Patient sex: M
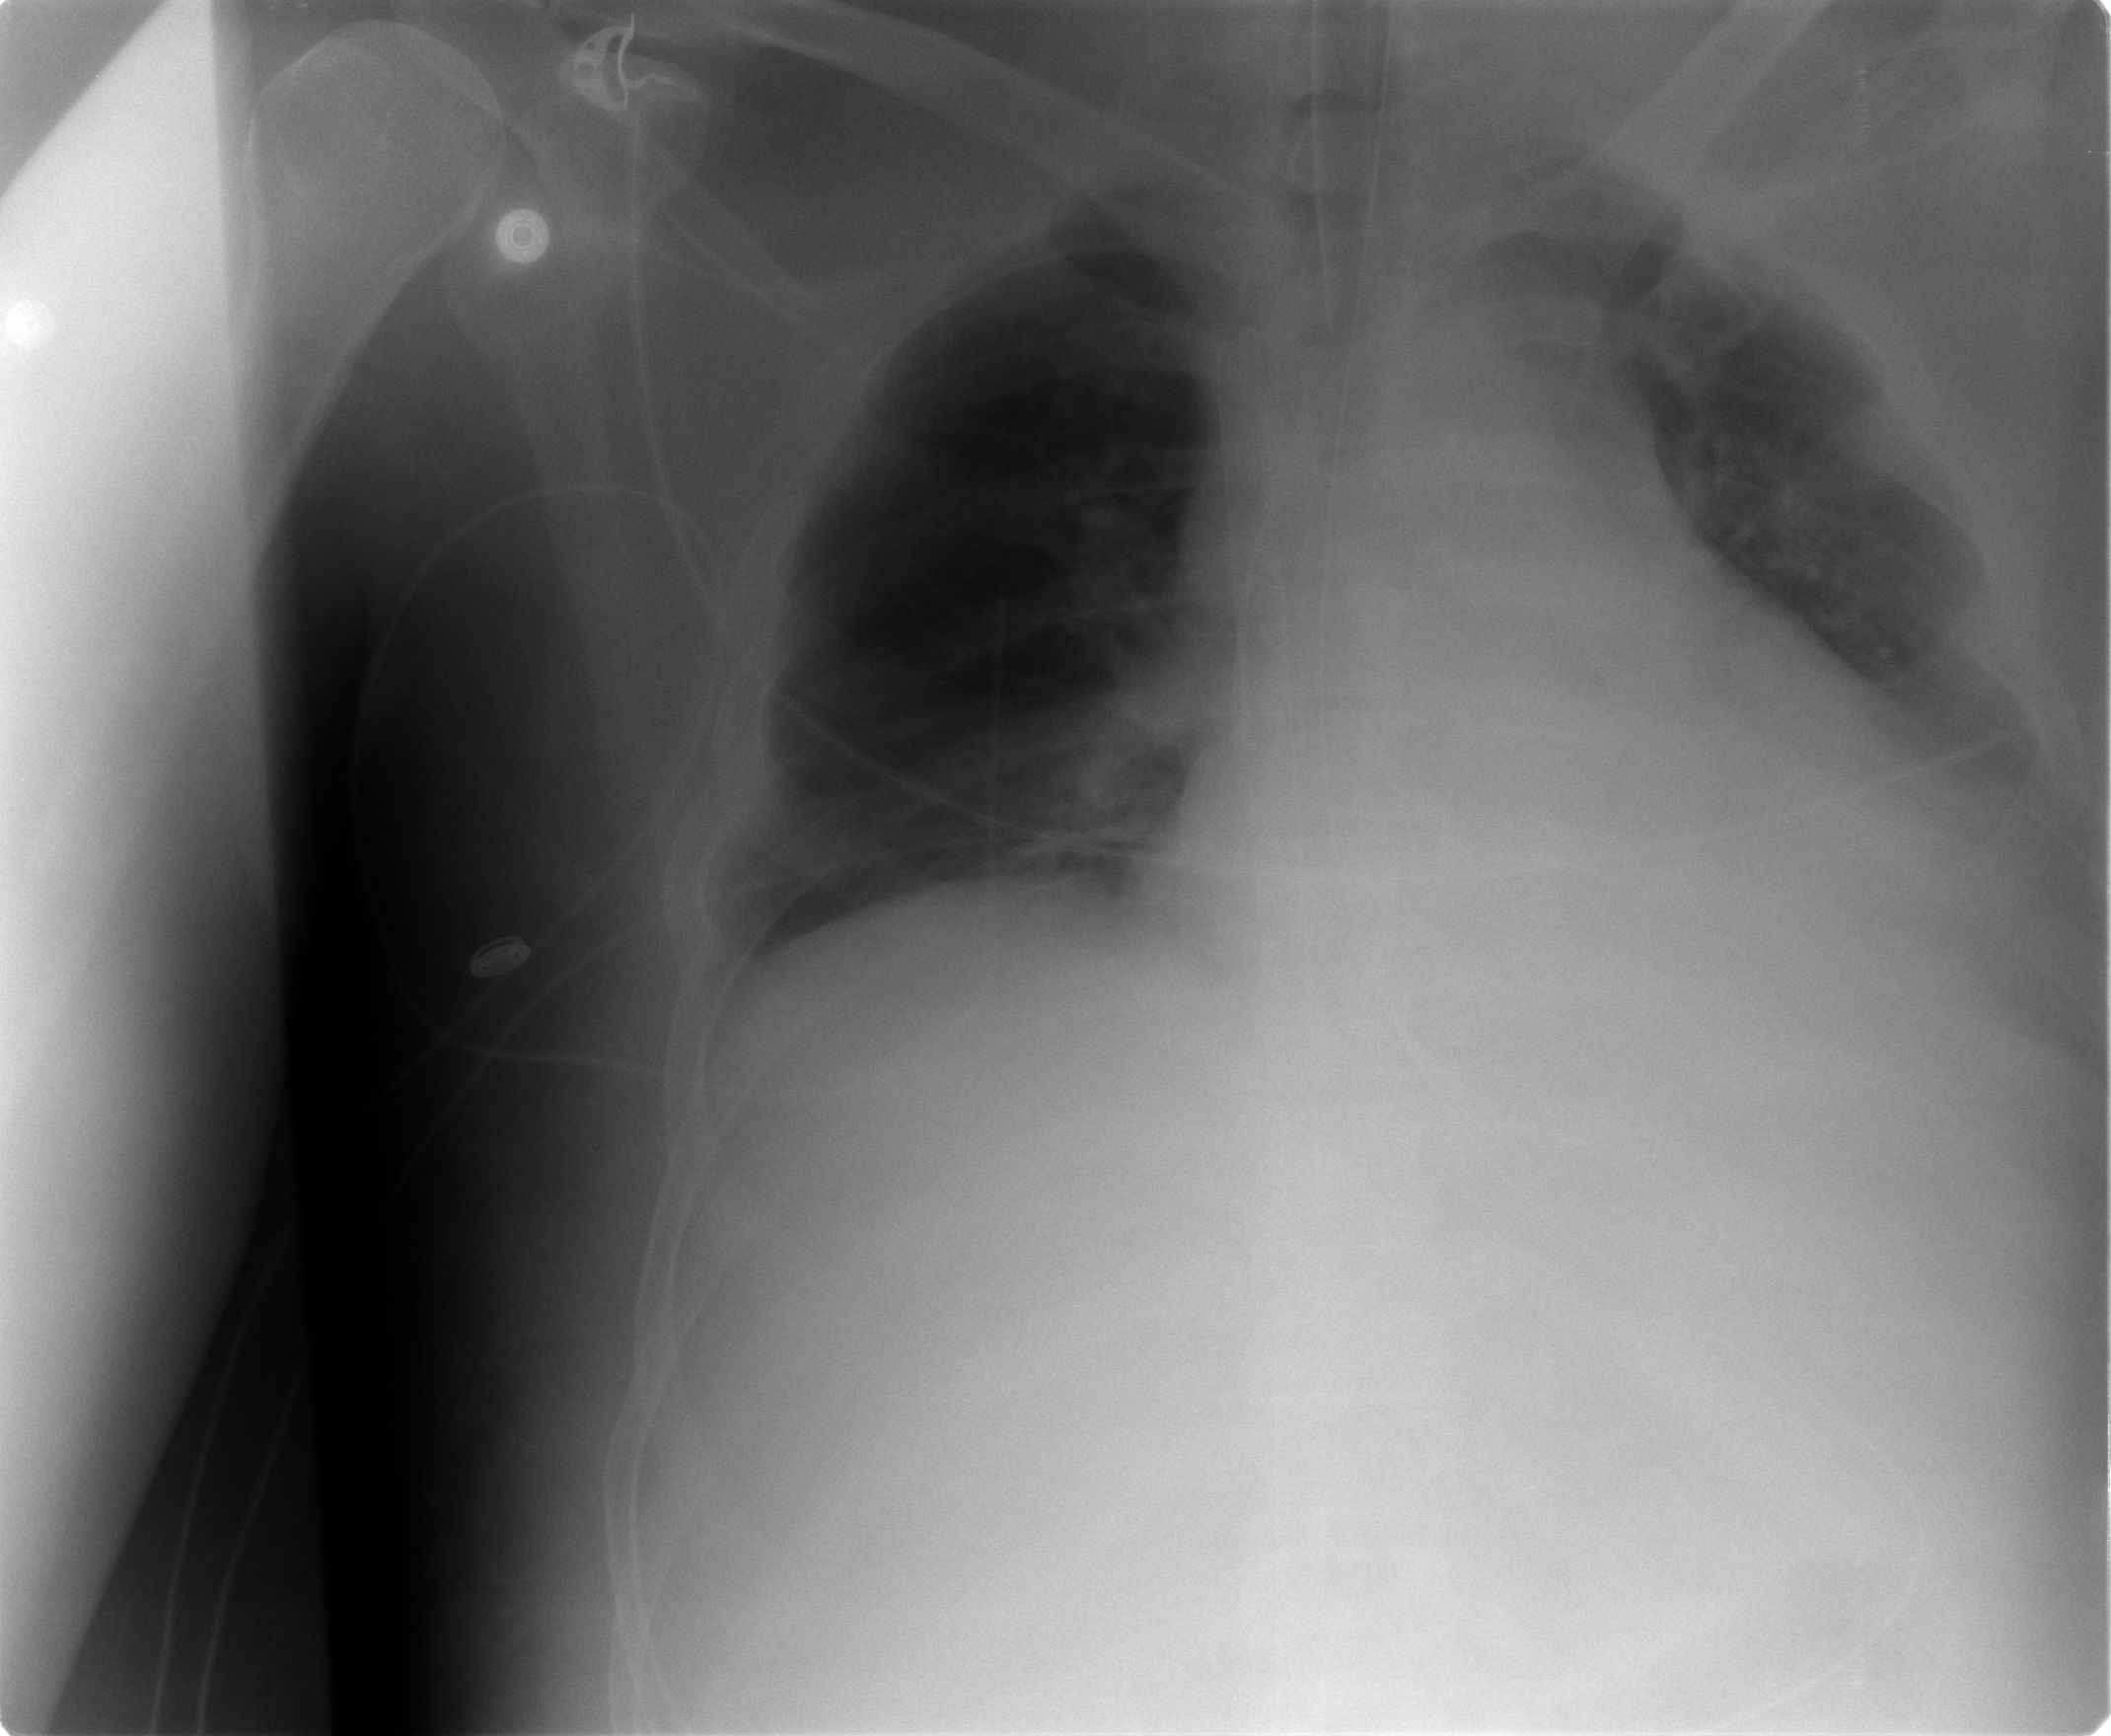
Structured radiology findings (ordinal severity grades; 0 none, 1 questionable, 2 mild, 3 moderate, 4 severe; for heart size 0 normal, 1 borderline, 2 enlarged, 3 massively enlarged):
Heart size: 3
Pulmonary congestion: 2
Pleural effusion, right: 0
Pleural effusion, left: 2
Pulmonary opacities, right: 0
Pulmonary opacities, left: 0
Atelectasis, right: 0
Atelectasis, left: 0